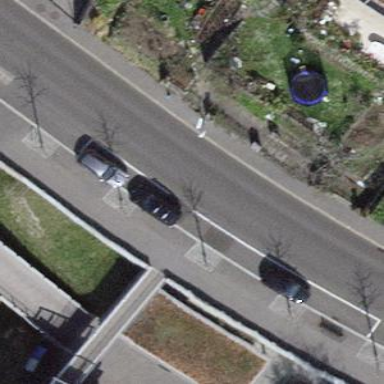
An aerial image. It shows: Street side parking area.